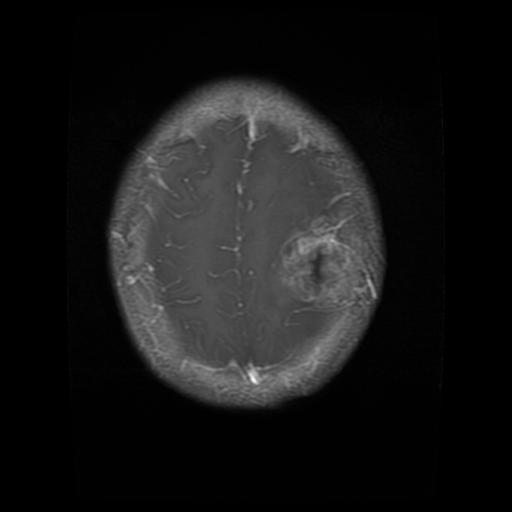
Label: glioma